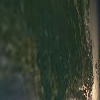
Label: land